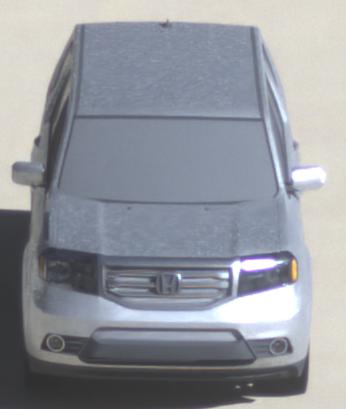
Make: Honda
Model: Pilot
Detailed model: Gen. 2 Facelift
Model produced from: 2012
Model produced until: 2015
Doors: 5
Color: white
Road condition: dry road
Daytime: morning or afternoon
Contrast: high contrast